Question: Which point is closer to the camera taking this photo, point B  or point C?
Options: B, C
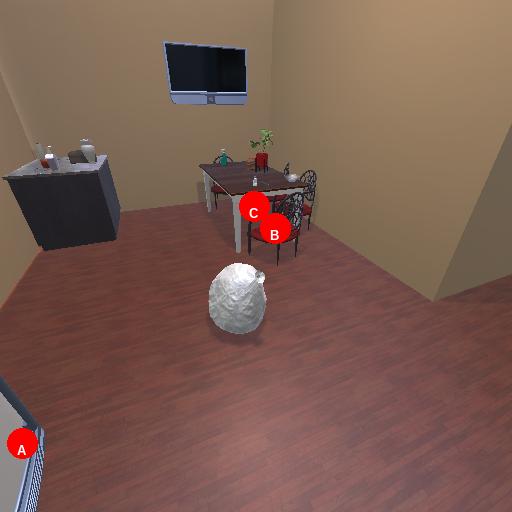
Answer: B